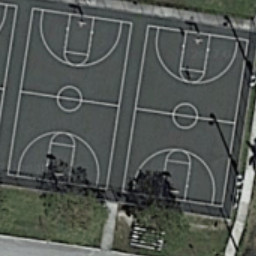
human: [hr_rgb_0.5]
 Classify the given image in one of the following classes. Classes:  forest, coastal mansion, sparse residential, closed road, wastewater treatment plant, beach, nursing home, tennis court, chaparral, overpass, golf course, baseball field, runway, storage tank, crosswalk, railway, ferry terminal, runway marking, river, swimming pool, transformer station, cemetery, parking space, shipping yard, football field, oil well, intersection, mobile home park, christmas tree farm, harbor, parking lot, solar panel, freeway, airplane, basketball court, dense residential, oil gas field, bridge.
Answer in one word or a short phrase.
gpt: basketball court